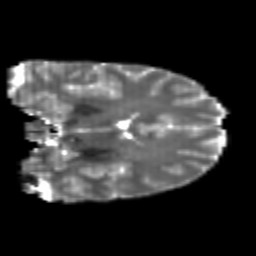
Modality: T2w
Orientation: coronal
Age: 22
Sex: male
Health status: healthy
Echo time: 0.074 s